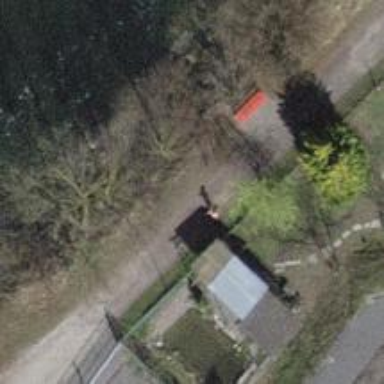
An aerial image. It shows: Bench.